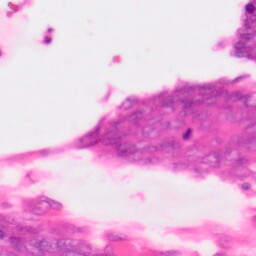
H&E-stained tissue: Colon